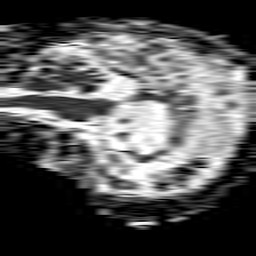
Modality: ADC
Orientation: sagittal
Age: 81
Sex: male
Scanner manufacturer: philips
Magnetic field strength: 1.5 T
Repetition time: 4.6 s
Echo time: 0.08517 s